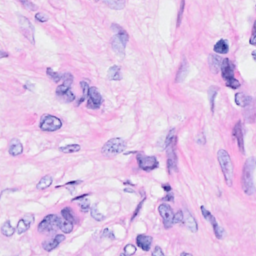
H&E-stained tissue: Breast